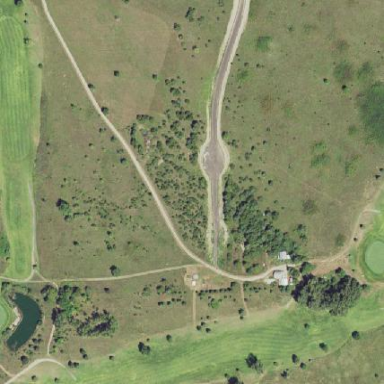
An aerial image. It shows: Golf course.